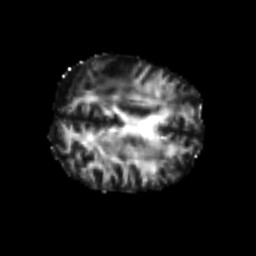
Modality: FA
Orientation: axial
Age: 49
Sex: male
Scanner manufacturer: siemens
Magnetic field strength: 3 T
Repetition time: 4.999 s
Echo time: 0.07946 s